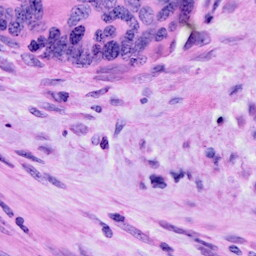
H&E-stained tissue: Cervix